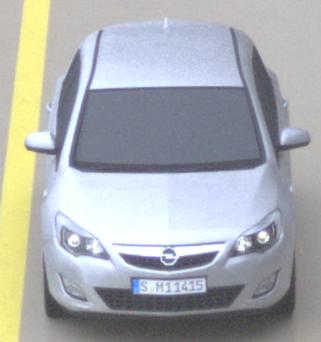
Make: Opel
Model: Astra 1.4 ecoFlex
Detailed model: Astra (J)
Model produced from: 2009/12
Model produced until: 2010/12
Doors: 5
Color: white
Road condition: wet road
Daytime: morning or afternoon
Contrast: low contrast